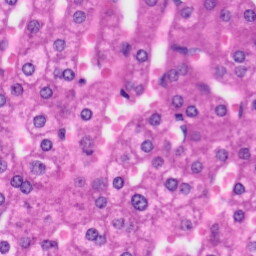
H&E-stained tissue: Liver